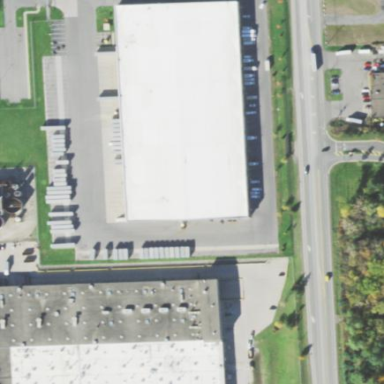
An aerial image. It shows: Post depot building.